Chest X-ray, PA view. Patient: 47 years old, sex F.
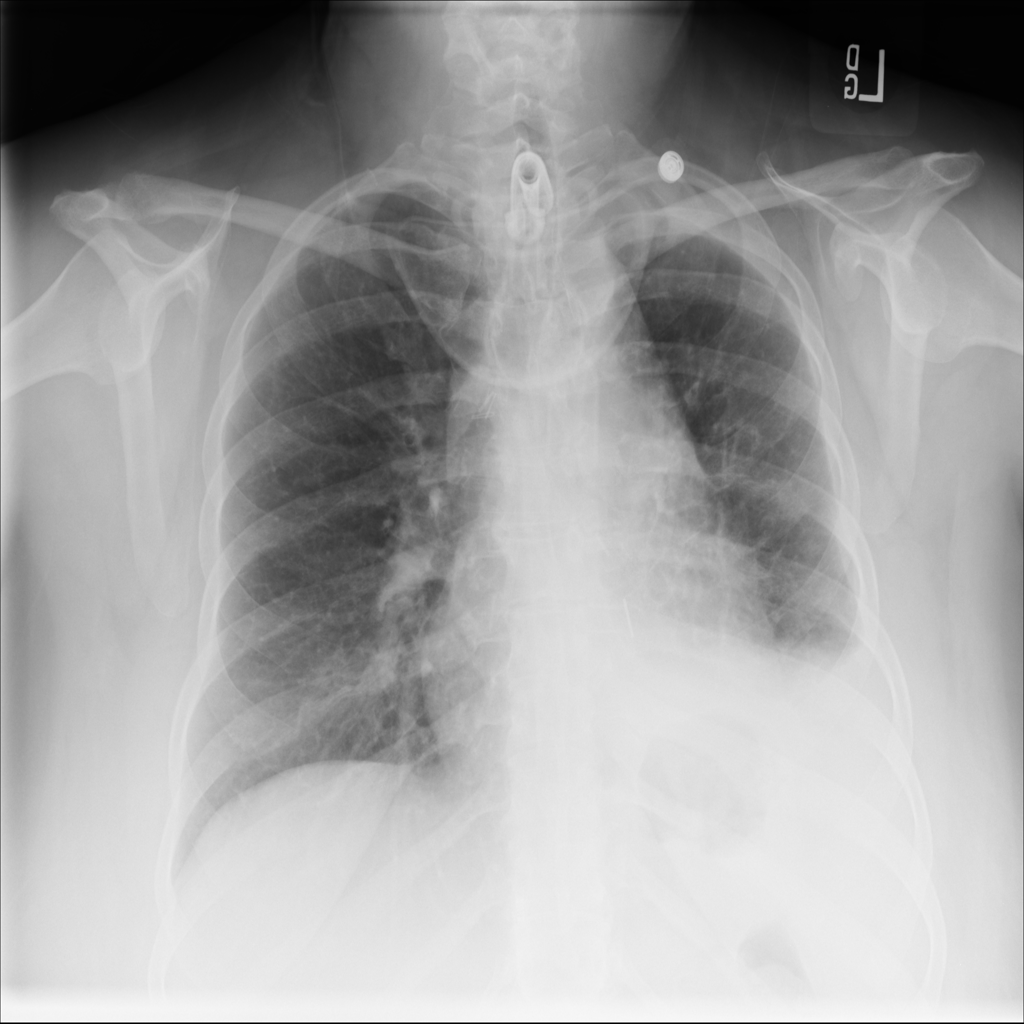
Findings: Atelectasis, Cardiomegaly, Effusion